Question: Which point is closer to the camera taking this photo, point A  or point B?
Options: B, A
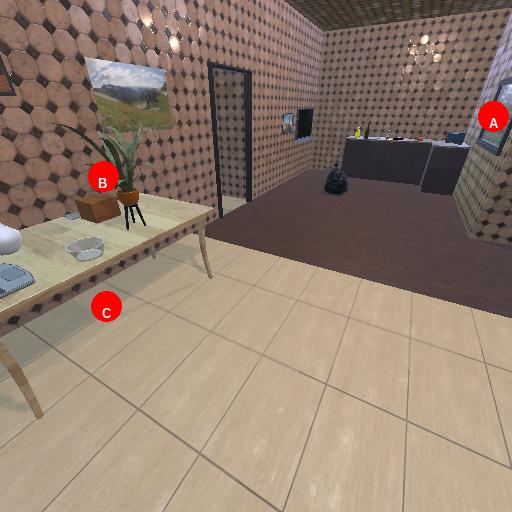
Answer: B